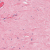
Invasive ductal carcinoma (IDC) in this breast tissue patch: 0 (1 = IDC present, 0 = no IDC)